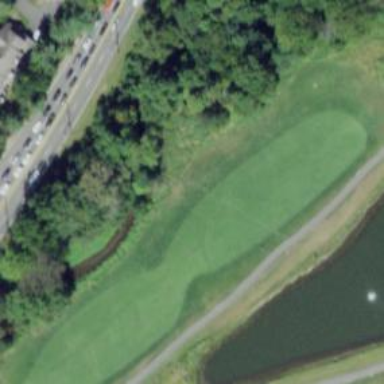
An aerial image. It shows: Rough area on grassy golf course.